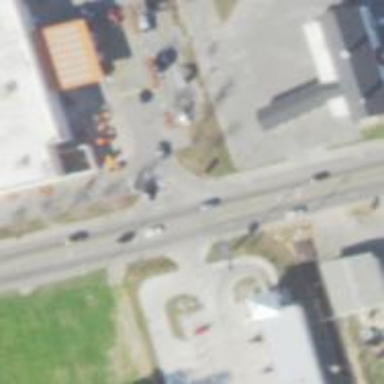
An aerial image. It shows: Secondary road with asphalt surface. There is sidewalk on the left side.